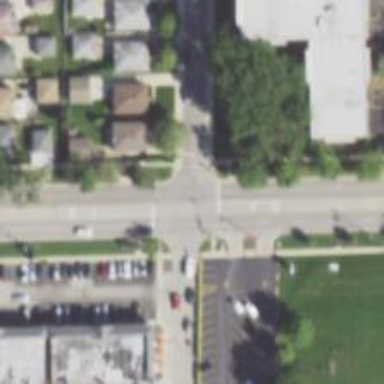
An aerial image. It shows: Footway with marked crossing lines.